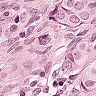
Metastatic tissue present: yes